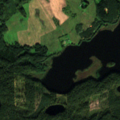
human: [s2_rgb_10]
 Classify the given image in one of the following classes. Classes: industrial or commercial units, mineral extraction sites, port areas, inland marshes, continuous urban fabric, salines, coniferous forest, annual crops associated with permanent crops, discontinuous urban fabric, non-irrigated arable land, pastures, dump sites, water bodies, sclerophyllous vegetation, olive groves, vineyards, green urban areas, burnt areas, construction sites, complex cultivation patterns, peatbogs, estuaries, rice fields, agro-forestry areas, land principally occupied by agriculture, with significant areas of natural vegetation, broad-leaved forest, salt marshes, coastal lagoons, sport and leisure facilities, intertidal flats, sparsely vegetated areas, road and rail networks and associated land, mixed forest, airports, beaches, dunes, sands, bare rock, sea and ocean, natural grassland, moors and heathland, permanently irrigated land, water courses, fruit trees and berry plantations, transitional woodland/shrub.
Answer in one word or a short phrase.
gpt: non-irrigated arable land, complex cultivation patterns, coniferous forest, mixed forest, transitional woodland/shrub, water bodies